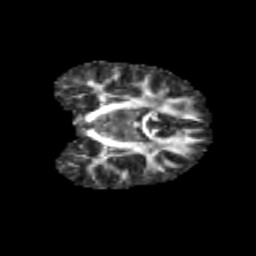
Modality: FA
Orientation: coronal
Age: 11
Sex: female
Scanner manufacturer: siemens
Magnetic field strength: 3 T
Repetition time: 3.8 s
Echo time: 0.07 s